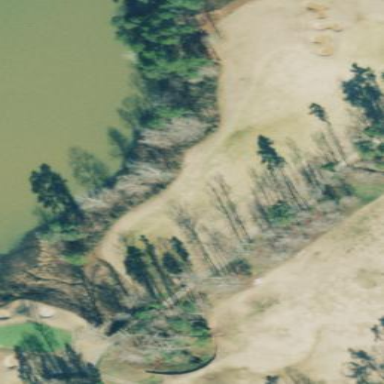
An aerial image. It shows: Golf fairway in the image.